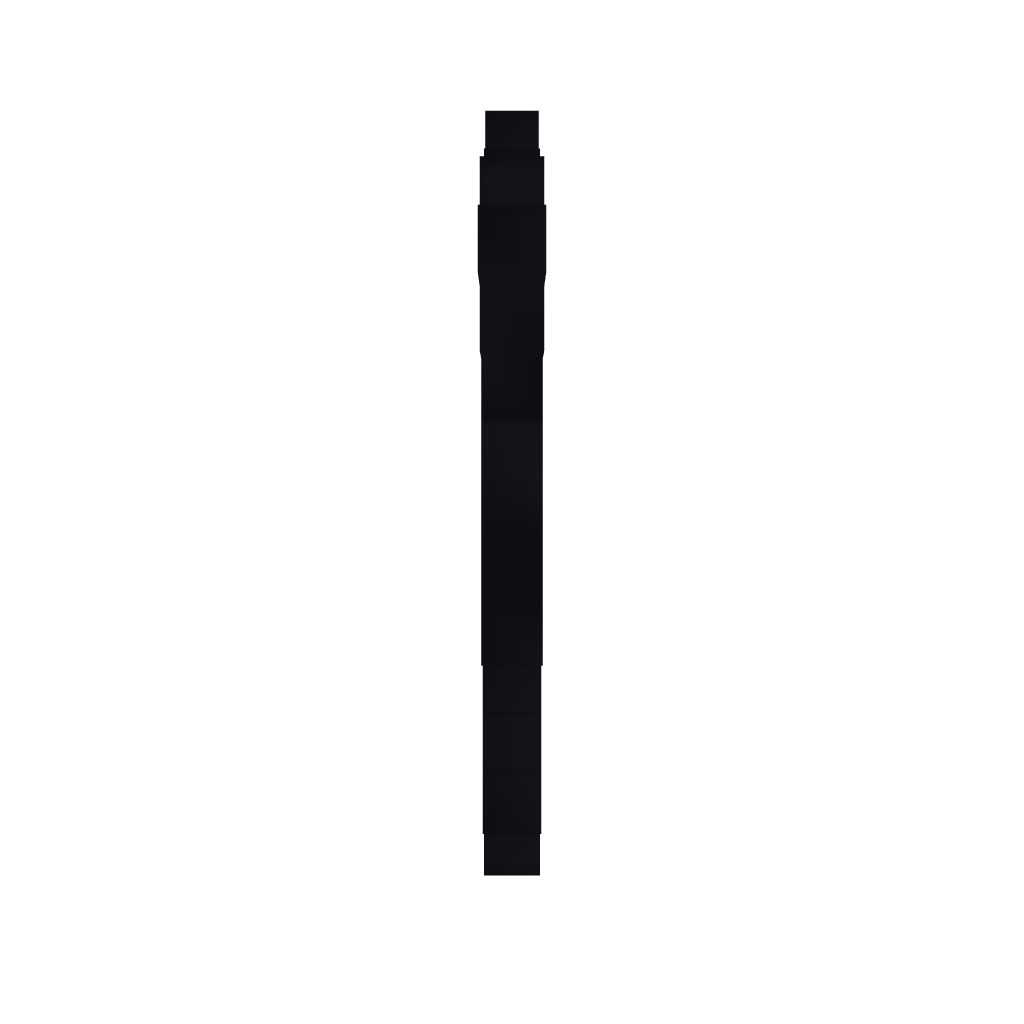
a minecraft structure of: Medusa Head from Castlevania 1